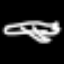
Label: airplane